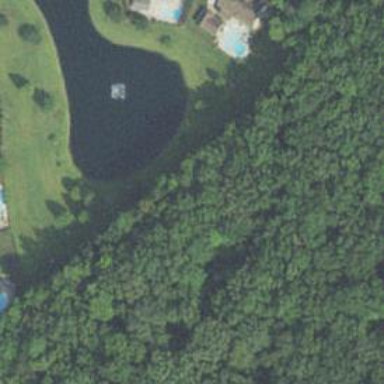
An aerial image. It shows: Pond surrounded by natural water.